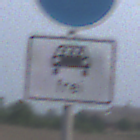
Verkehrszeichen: MehrfachbesetzePersonenkraftwagenFrei
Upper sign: Busssonderstreifen
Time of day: SunriseSunset
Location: Outdoor (Nature)
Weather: Overcast
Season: NotSpecified
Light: Natural